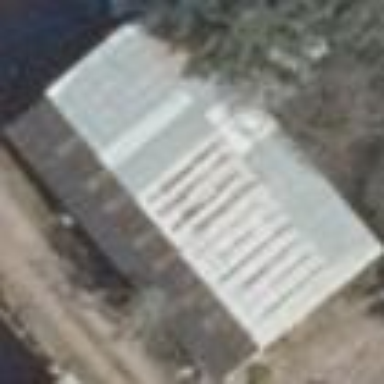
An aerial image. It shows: Farm auxiliary building.